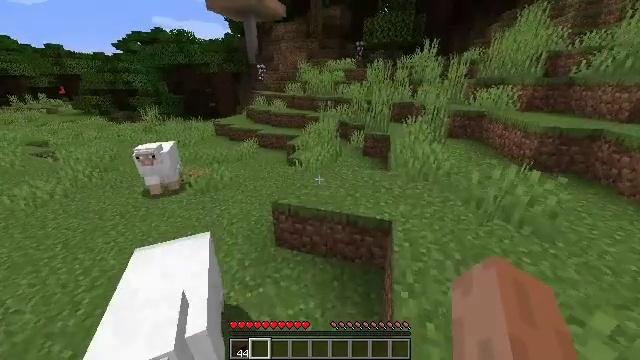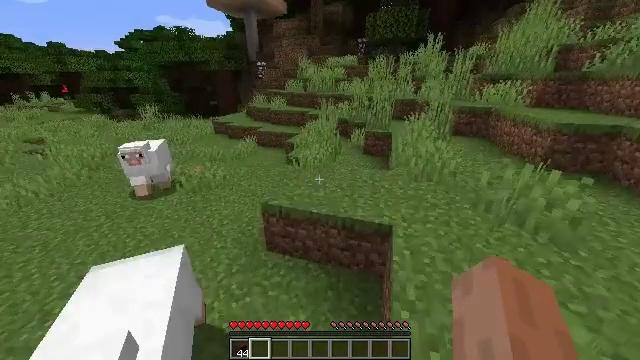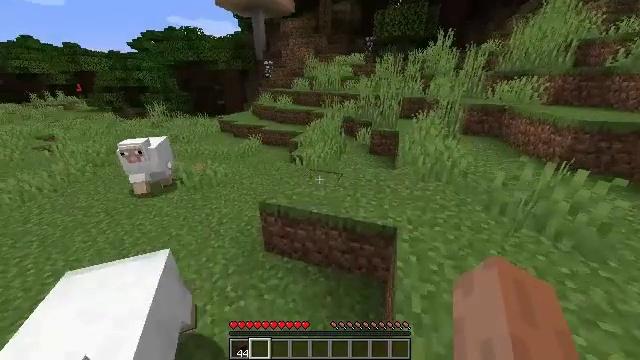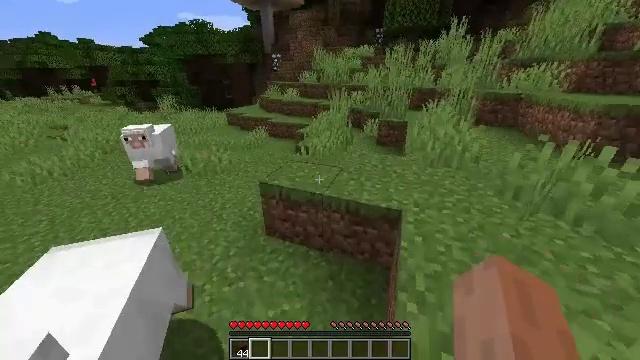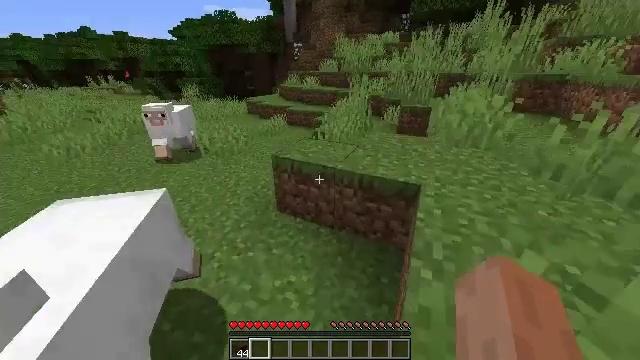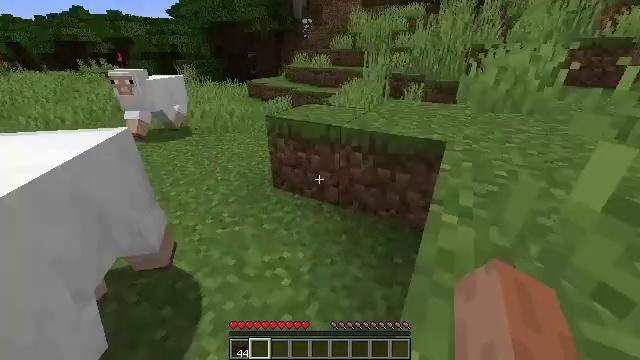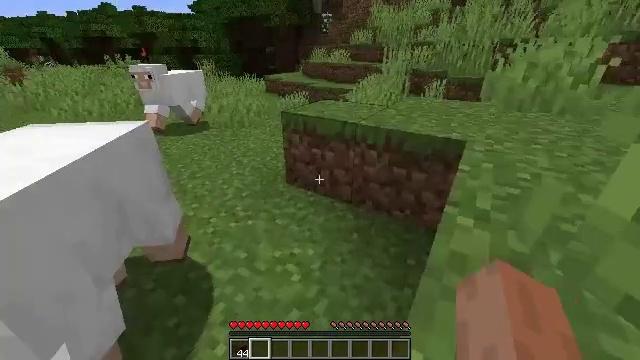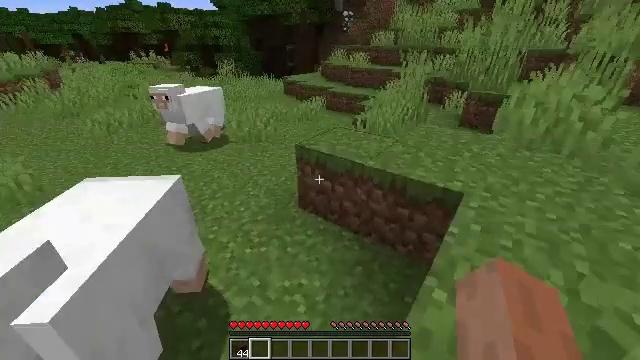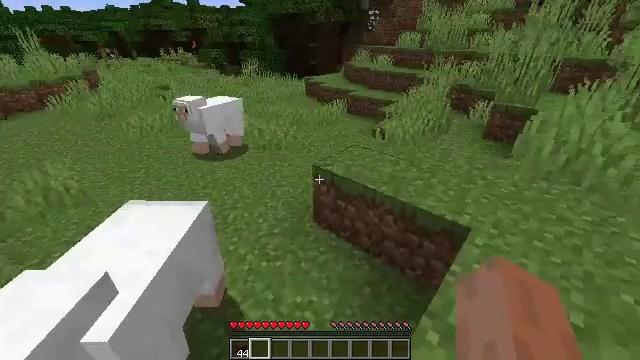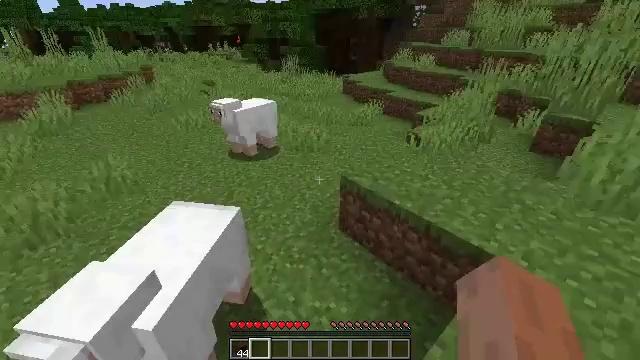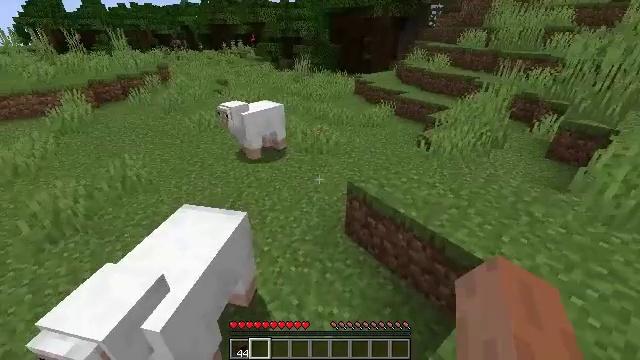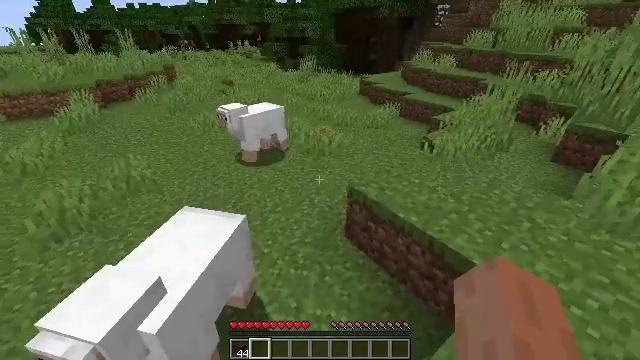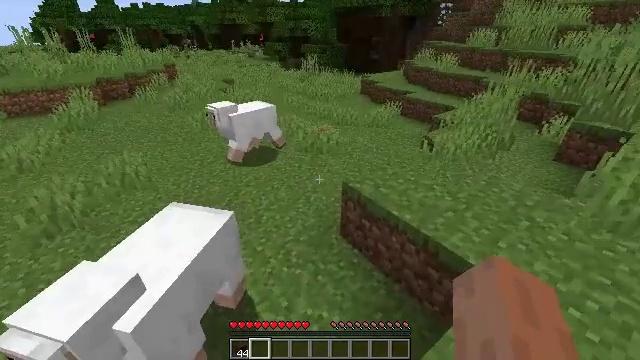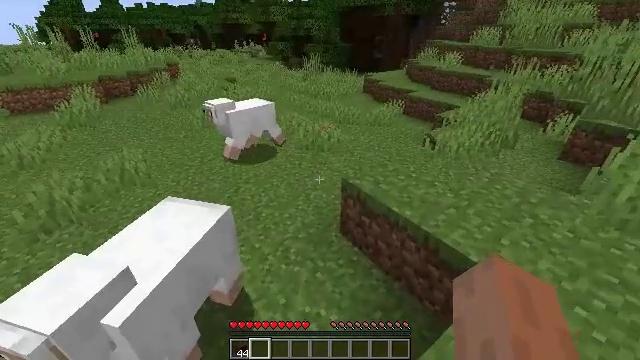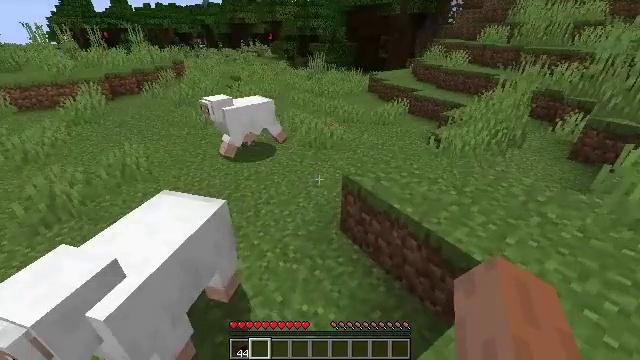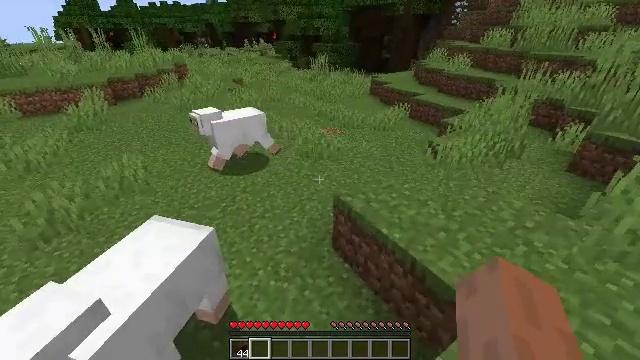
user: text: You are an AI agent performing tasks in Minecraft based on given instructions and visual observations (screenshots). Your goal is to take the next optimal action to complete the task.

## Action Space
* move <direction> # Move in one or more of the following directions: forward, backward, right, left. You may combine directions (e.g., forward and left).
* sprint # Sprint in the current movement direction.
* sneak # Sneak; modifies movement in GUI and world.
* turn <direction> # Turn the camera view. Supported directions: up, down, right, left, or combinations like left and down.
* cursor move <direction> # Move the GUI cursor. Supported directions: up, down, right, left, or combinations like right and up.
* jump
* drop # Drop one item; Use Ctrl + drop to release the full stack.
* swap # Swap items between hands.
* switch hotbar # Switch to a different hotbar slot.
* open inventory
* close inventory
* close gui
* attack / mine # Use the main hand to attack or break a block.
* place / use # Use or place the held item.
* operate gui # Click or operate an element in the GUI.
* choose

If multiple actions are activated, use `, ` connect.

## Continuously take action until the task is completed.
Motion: motion action
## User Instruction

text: Gather the peony by left-clicking.
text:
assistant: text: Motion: move forward and move right
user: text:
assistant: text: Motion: move forward and move right, turn left
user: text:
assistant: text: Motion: move forward and move right, turn left
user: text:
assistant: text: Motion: move forward and move right, turn left and down, jump
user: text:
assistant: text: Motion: move forward and move right, turn left, jump
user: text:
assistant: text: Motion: move forward and move right, turn left, jump
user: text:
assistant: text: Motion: move forward and move right, turn left, jump
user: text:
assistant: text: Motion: move forward and move right, turn left, jump
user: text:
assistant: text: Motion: move forward and move right, turn left
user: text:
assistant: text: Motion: move forward and move right, turn left
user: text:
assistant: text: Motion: move forward and move right, turn left
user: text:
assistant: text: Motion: move forward and move right
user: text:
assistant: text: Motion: move forward and move right
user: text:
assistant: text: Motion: move forward and move right, turn left
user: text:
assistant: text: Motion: move forward and move right, jump
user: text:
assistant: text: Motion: move forward and move right, jump
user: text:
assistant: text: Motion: move forward and move right, jump
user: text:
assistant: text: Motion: move forward and move right, jump
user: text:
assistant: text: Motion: move forward and move right, jump
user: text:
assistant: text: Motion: move forward and move right, jump
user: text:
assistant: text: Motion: move forward and move right
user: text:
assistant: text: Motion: move forward and move right
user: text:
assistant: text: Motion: move forward and move right, turn right and up
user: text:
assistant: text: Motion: move forward and move right, sprint, turn right and up
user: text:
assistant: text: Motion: move forward, sprint, turn right and up
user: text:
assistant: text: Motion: move forward, sprint, turn right
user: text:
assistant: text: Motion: move forward, sprint
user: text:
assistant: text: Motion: move forward
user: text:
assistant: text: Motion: move forward
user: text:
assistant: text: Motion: move forward